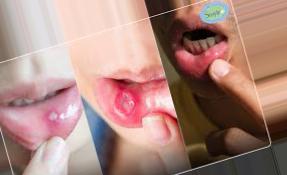
Condition: Mouth Ulcer